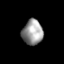
Tissue: lung
Cell type: Endothelial cells
Senescence score: 0.5517
Nuclear area (px): 506
Mean DAPI intensity: 152.587